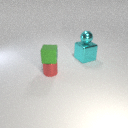
small red metal cylinder below small green rubber cube